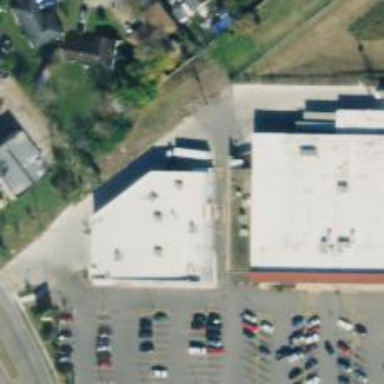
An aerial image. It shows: Pharmacy providing healthcare services.